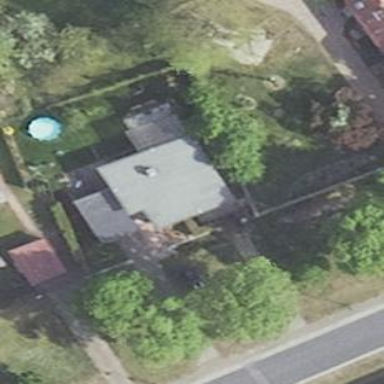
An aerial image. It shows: Simple house.